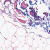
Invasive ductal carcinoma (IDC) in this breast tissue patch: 0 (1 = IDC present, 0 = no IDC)